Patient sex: M
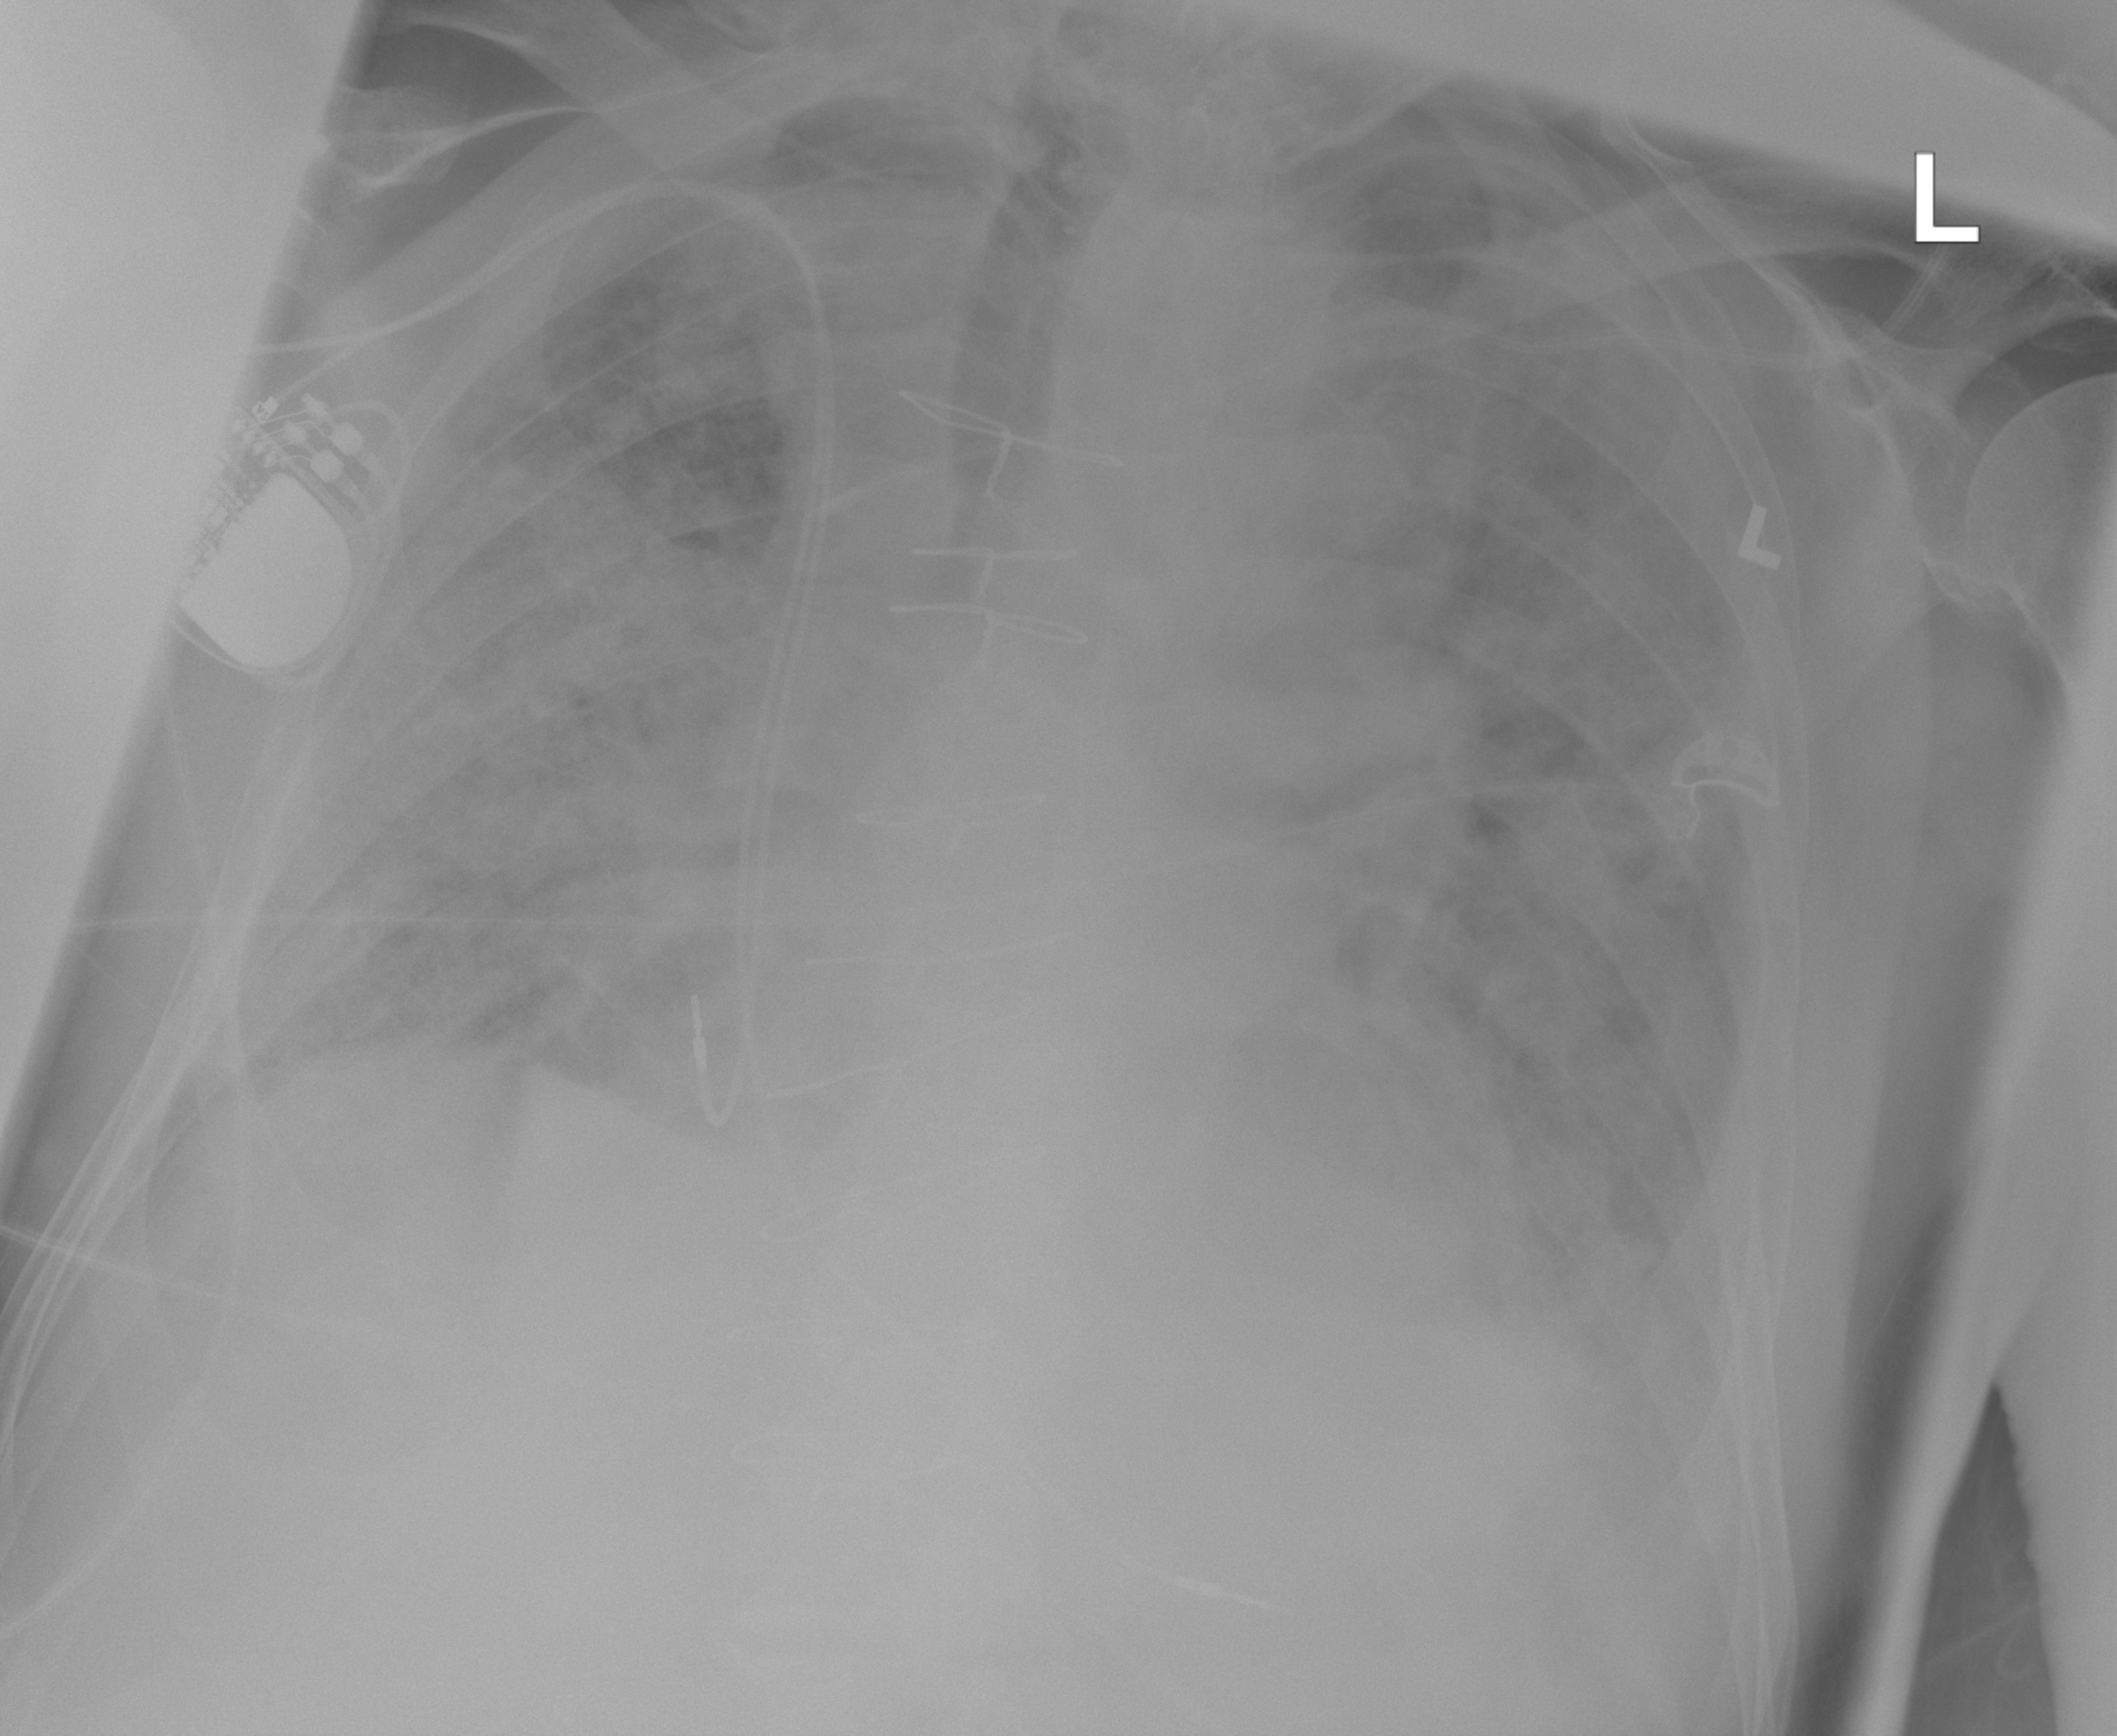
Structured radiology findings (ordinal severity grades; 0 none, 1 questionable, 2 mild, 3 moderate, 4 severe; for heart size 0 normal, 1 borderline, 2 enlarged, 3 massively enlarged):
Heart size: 2
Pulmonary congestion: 3
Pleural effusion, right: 2
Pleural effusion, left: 2
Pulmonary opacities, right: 4
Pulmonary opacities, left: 3
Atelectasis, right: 3
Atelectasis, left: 3